Question: I divide an array into n groups, each group has equal size, I want to get the n maximum numbers in each group.
For example:
I calculate the groupID for each thread and use atomicMax on a global array. So when the group number is small, the performance is poor. Seems 'thrust::reduce_by_key' can do this, but I haven't figure out yet.
Any better ideas?
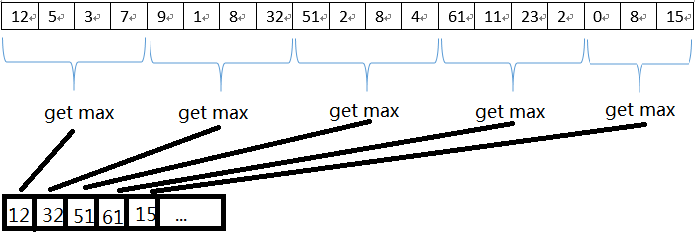
Answer: One possible approach is to use <URL>. At least with respect to thrust, I don't think there would be a better way to do it.
Here's a worked example:
'''
$ cat t663.cu
#include <iostream>
#include <thrust/reduce.h>
#include <thrust/device_vector.h>
#include <thrust/copy.h>
#include <thrust/functional.h>
#include <thrust/iterator/transform_iterator.h>
#include <thrust/iterator/counting_iterator.h>
#include <thrust/fill.h>
#include <stdlib.h>
#define N_GROUPS 4
#define GRP_SIZE 4
#define nTPB 256
#define DSIZE (N_GROUPS * GRP_SIZE)
#define SCALE_MOD 1024
#include <time.h>
#include <sys/time.h>
unsigned long long dtime_usec(unsigned long long prev){
#define USECPSEC 1000000ULL
timeval tv1;
gettimeofday(&tv1,0);
return ((tv1.tv_sec * USECPSEC)+tv1.tv_usec) - prev;
}
template <typename T>
__global__ void max_kernel(const T *data, T *result, const int num_groups, const int group_size){
int idx = threadIdx.x+blockDim.x*blockIdx.x;
if (idx < (num_groups*group_size))
atomicMax(result + (idx/group_size), data[idx]);
}
struct idx_fctr : public thrust::unary_function<int, int>
{
int mod;
idx_fctr(const int _mod) : mod(_mod) {} ;
__host__ __device__ int operator()(const int &val) const {
return val/mod;
}
};
template <typename T>
struct max_fctr : public thrust::binary_function<T, T, T>
{
__host__ __device__ T operator()(const T &val1, const T &val2) const {
return (val1>val2)?val1:val2;
}
};
int main(int argc, char *argv[]){
int grp_size = GRP_SIZE;
int n_groups = N_GROUPS;
if (argc > 2){
grp_size = atoi(argv[1]);
n_groups = atoi(argv[2]);}
int *data;
int dsize = grp_size*n_groups;
data = new int[dsize];
for (int i = 0; i < dsize; i++) data[i] = rand()%SCALE_MOD;
thrust::device_vector<int> d_data(data, data+dsize);
thrust::device_vector<int> d_keys_out(n_groups);
thrust::device_vector<int> d_vals_out(n_groups);
unsigned long long dtime = dtime_usec(0);
thrust::reduce_by_key(thrust::make_transform_iterator(thrust::make_counting_iterator(0), idx_fctr(grp_size)), thrust::make_transform_iterator(thrust::make_counting_iterator(dsize), idx_fctr(grp_size)), d_data.begin(), d_keys_out.begin(), d_vals_out.begin(), thrust::equal_to<int>(), max_fctr<int>());
cudaDeviceSynchronize();
dtime = dtime_usec(dtime);
std::cout << "thrust time: " << dtime/(float)USECPSEC << std::endl;
#ifdef DEBUG_PRINT
std::cout << "data: " << std::endl;
thrust::copy(d_data.begin(), d_data.end(), std::ostream_iterator<int>(std::cout, ","));
std::cout << std::endl << "keys: " << std::endl;
thrust::copy(d_keys_out.begin(), d_keys_out.end(), std::ostream_iterator<int>(std::cout, ","));
std::cout << std::endl << "maxima: " << std::endl;
thrust::copy(d_vals_out.begin(), d_vals_out.end(), std::ostream_iterator<int>(std::cout, ","));
std::cout << std::endl;
#endif
thrust::fill(d_vals_out.begin(), d_vals_out.end(), 0);
dtime = dtime_usec(0);
max_kernel<<<(dsize+nTPB-1)/nTPB, nTPB>>>(thrust::raw_pointer_cast(d_data.data()), thrust::raw_pointer_cast(d_vals_out.data()), n_groups, grp_size);
cudaDeviceSynchronize();
dtime = dtime_usec(dtime);
std::cout << "kernel time: " << dtime/(float)USECPSEC << std::endl;
#ifdef DEBUG_PRINT
std::cout << "data: " << std::endl;
thrust::copy(d_data.begin(), d_data.end(), std::ostream_iterator<int>(std::cout, ","));
std::cout << std::endl << "keys: " << std::endl;
thrust::copy(d_keys_out.begin(), d_keys_out.end(), std::ostream_iterator<int>(std::cout, ","));
std::cout << std::endl << "maxima: " << std::endl;
thrust::copy(d_vals_out.begin(), d_vals_out.end(), std::ostream_iterator<int>(std::cout, ","));
std::cout << std::endl;
#endif
return 0;
}
$ nvcc -arch=sm_20 -o t663 t663.cu
$ ./t663
data:
359,966,105,115,81,255,74,236,809,205,186,939,498,763,483,326,
keys:
0,1,2,3,
maxima:
966,255,939,763,
$
'''
The method I am showing above automatically generates the group keys, on the fly.
I've modified the code to be a benchmarkable comparison between a naive atomicMax kernel and the thrust::reduce_by_key method. For large data sets, thrust seems to do better. For small data sets, especially when the group size is small, the kernel seems to do better. Performance varies by dimensions (which can be passed on the command line) and gpu type. To run with varying data set sizes, pass the group size as the first command line parameter, and the number of groups as the second. In general for small group sizes, the kernel method seems to do better. For larger group sizes, the thrust method seems to do better.
when I run the code with a group size of 1024 and number of groups equal to 100000, the thrust code runs in about 0.03 seconds on a K40c, and the kernel method takes about 4x longer. If I reduce the group size to 4, the kernel method becomes about 30x faster than the thrust method. The ratios and breakpoints will definitely vary by GPU type.